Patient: sex F, age 64
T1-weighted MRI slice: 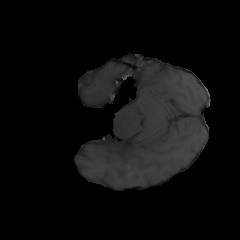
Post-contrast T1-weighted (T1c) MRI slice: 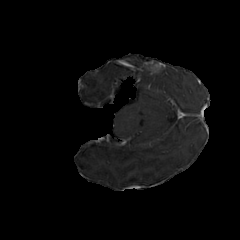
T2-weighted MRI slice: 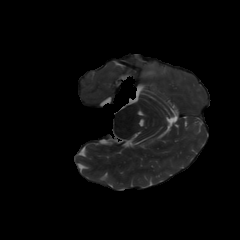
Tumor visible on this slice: yes
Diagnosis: Glioblastoma, IDH-wildtype
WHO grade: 4